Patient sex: M
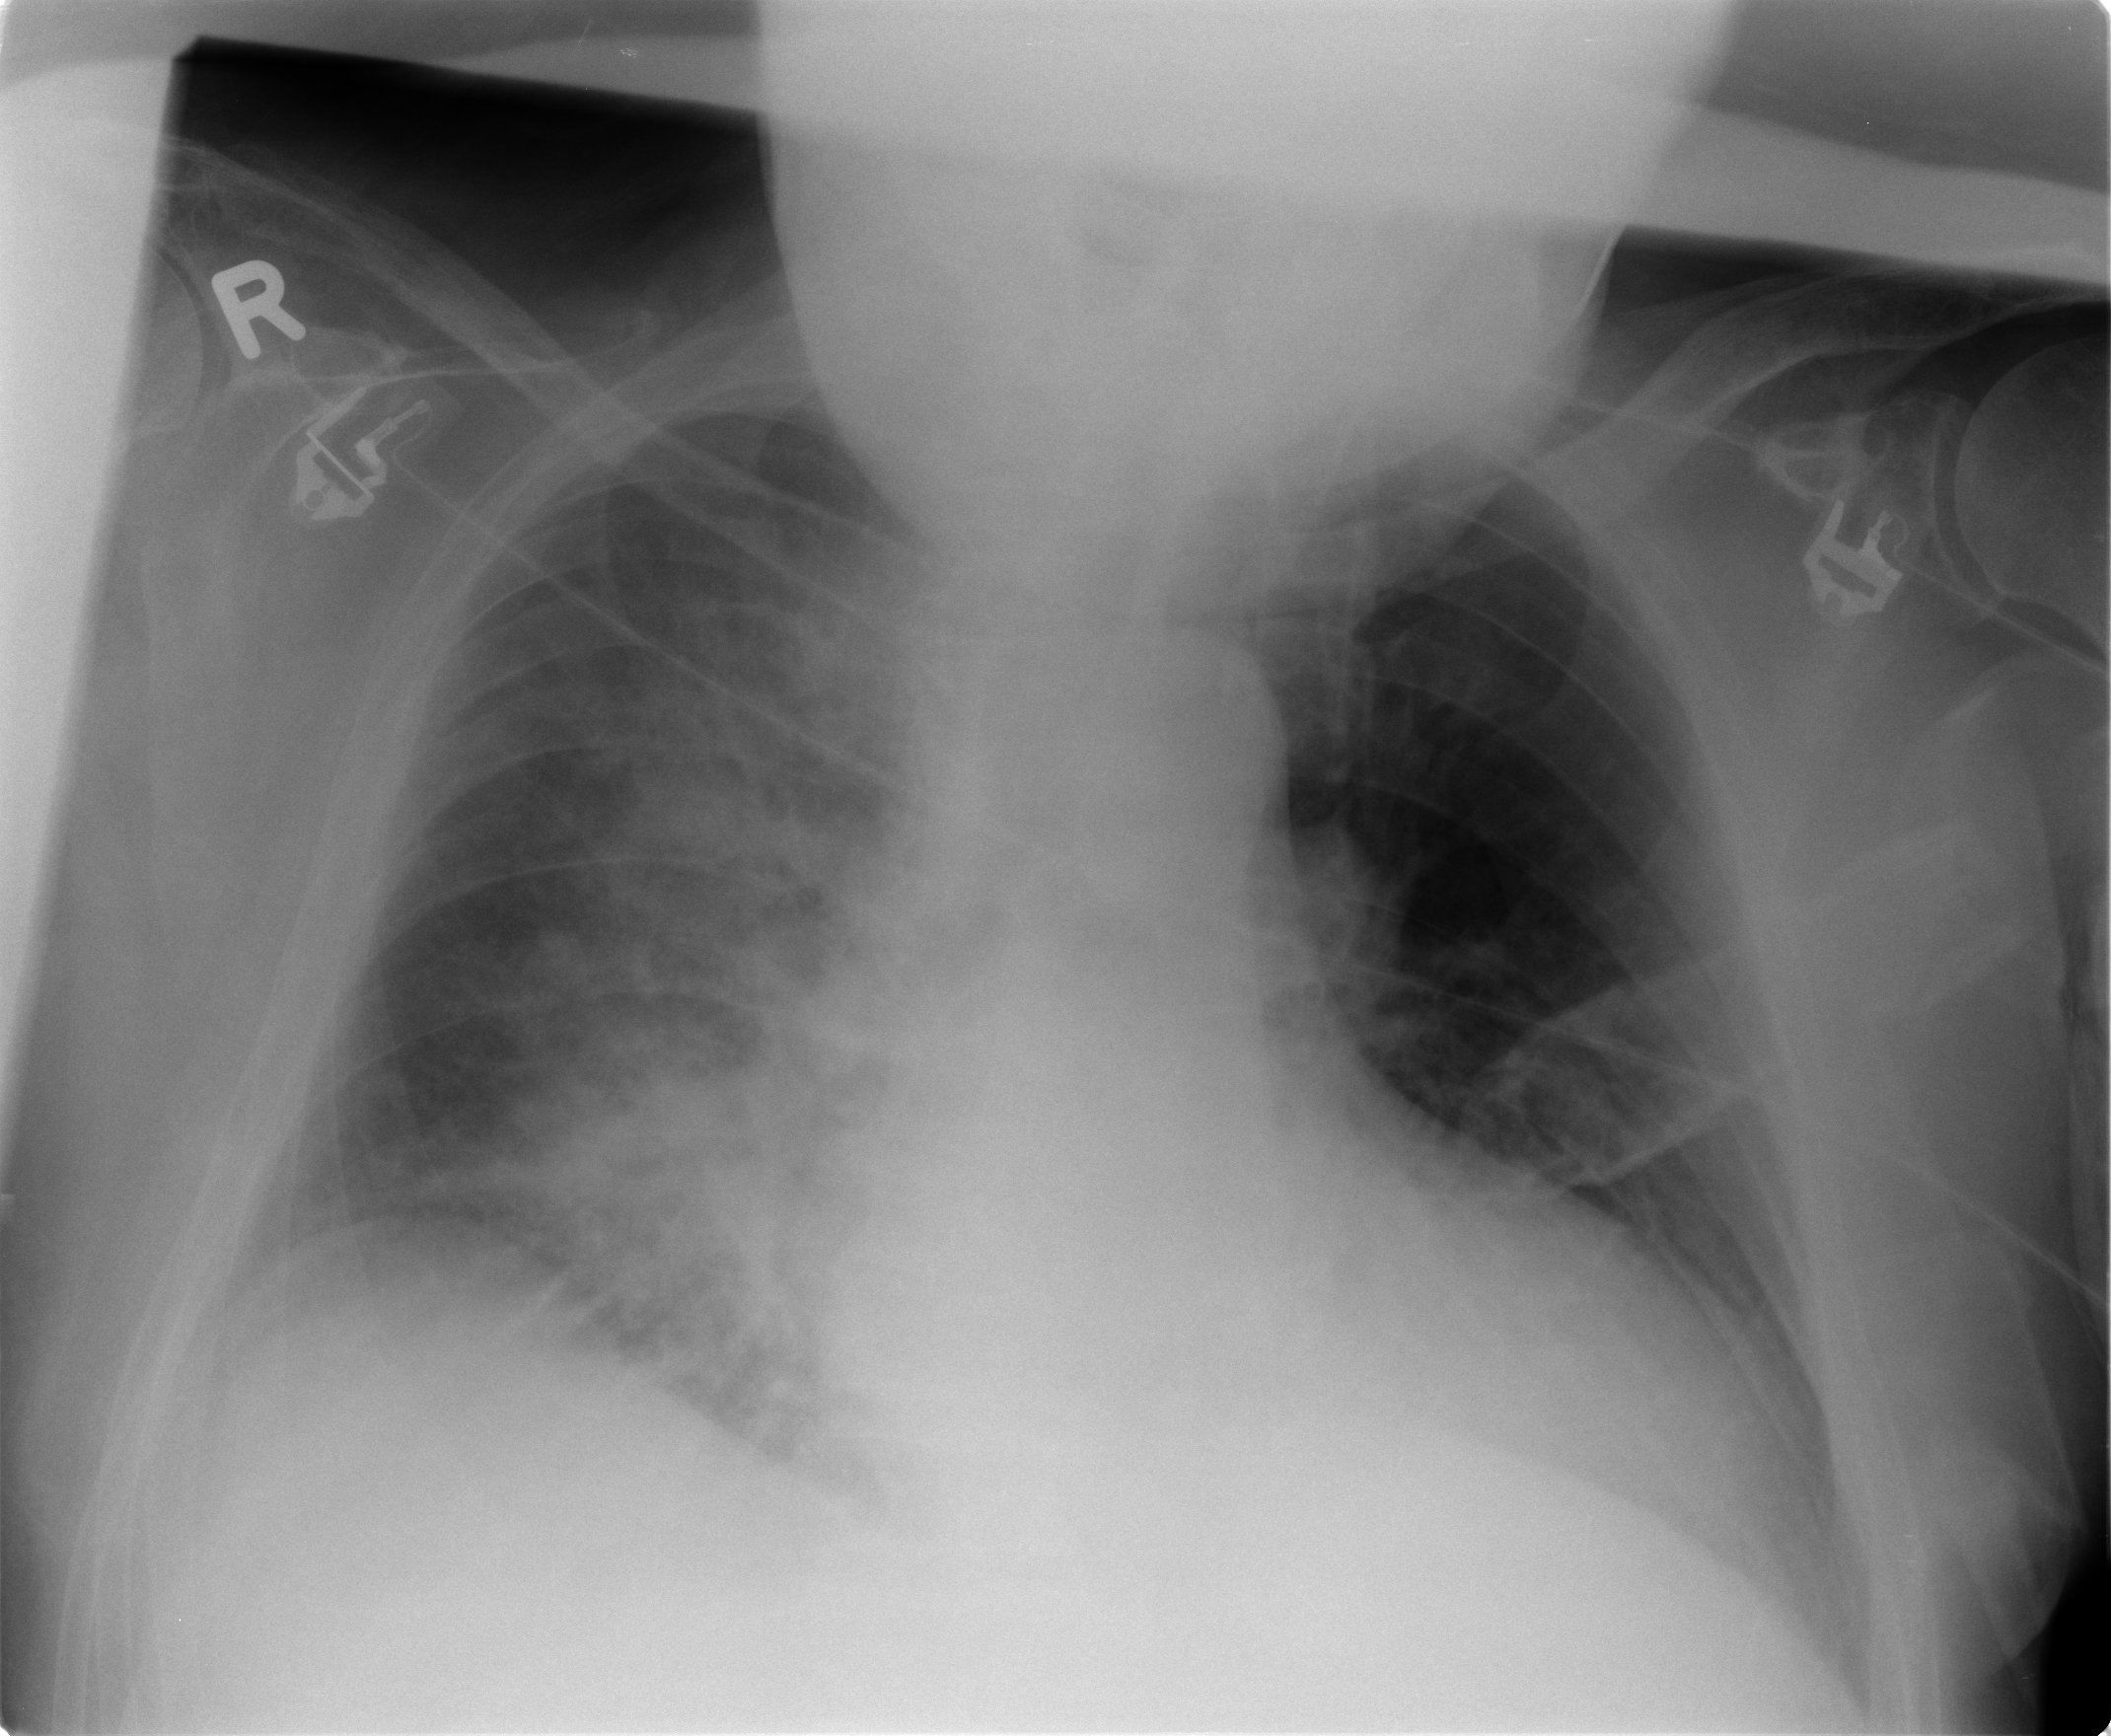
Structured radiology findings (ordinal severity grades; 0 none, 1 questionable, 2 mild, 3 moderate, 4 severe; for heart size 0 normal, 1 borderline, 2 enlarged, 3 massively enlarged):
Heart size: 2
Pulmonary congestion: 2
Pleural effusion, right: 0
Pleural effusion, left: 0
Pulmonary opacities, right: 3
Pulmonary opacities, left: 0
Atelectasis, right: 3
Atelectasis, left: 0